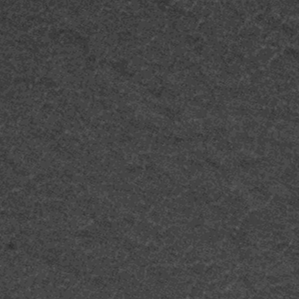
Label: frost